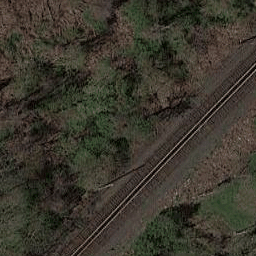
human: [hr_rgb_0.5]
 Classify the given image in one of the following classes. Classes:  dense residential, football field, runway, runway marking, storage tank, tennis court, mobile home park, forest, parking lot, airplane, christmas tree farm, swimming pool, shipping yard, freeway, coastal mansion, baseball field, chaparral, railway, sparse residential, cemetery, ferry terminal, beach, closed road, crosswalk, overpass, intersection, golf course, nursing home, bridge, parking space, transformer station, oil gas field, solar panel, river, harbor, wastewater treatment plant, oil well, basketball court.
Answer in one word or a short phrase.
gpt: railway